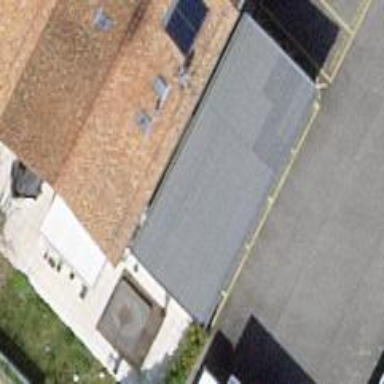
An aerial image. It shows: Garage building.